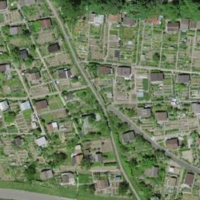
EUNIS habitat code: 53
Species observed at this site:
Certhia brachydactyla
Corvus corone
Cyanistes caeruleus
Parus major
Dendrocopos major
Pica pica
Sitta europaea
Convallaria majalis
Aegopodium podagraria